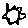
Label: sun